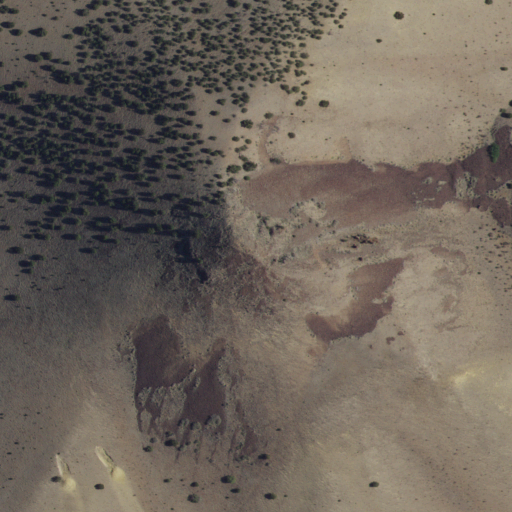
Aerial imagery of mountain in New Mexico named Cerro Tinaja containing only shrub